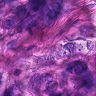
Metastatic tissue present: yes